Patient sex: M
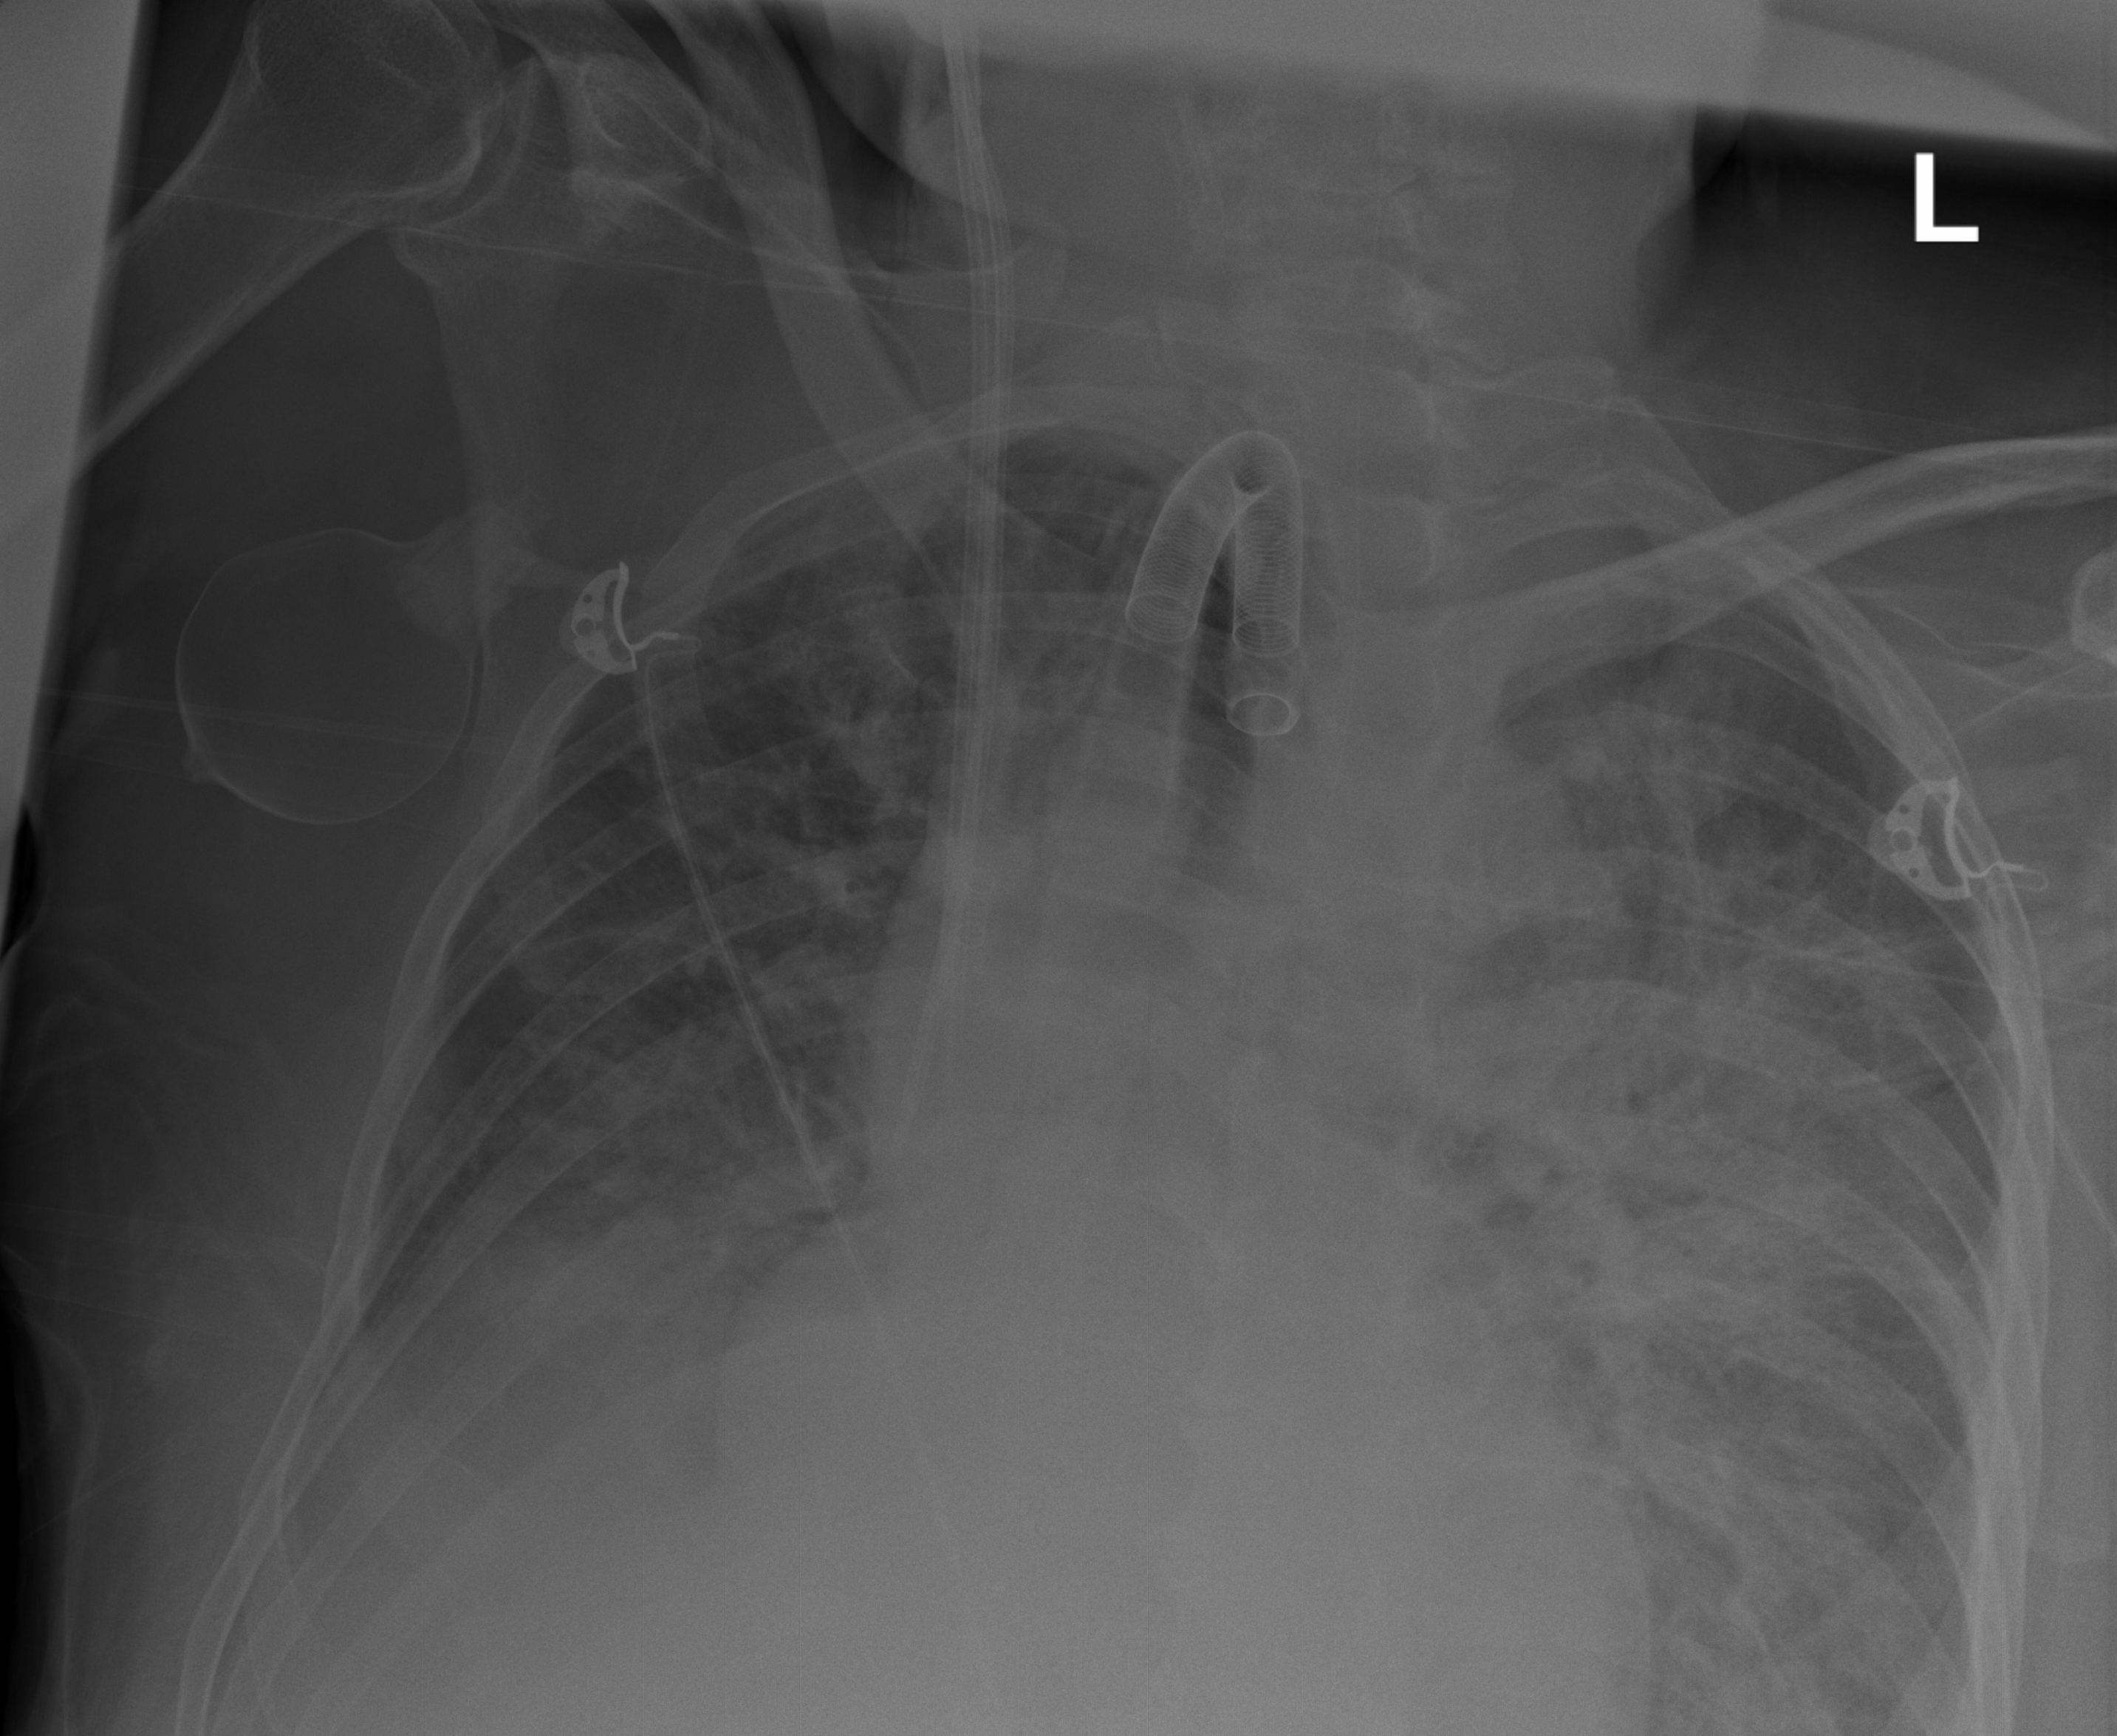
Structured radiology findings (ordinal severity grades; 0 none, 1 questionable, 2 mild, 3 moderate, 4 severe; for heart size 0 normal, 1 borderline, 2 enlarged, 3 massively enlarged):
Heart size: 1
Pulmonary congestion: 2
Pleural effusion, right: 2
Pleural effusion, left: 2
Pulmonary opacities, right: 2
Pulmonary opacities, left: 3
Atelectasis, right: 2
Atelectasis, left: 2